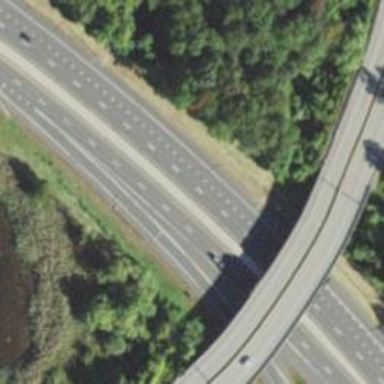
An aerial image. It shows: View of motorway.